Question: The icon on FloatingActionButton extended is on left, how can i put the icon on right? after the text

'''
floatingActionButton: FloatingActionButton.extended(
onPressed: (){},
label: Text("Next",),
icon: Icon(Icons.arrow_forward,
),
),
floatingActionButtonLocation: FloatingActionButtonLocation.endFloat
'''
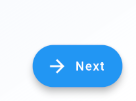
Answer: I don't think you can do that with 'FloatingActionButton', but instead you can configure a to look very similar.
Just use it same as you would do it with FloatingActionButton.
'''
floatingActionButton: RaisedButton(
child: Container(
height: 50.0,
child: Row(
mainAxisSize: MainAxisSize.min,
children: <Widget>[
const SizedBox(width: 16.0),
Text('Next', style: TextStyle(color: Colors.white, fontSize: 25),),
const SizedBox(width: 8.0),
Icon(Icons.arrow_forward, size: 30.0, color: Colors.white,),
const SizedBox(width: 20.0),
]),
),
color: Colors.blue,
shape: RoundedRectangleBorder(
borderRadius: BorderRadius.circular(30.0),
),
onPressed: () {
print('Do somenthing');
},
)
'''
Hope this help.